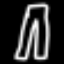
Label: pants